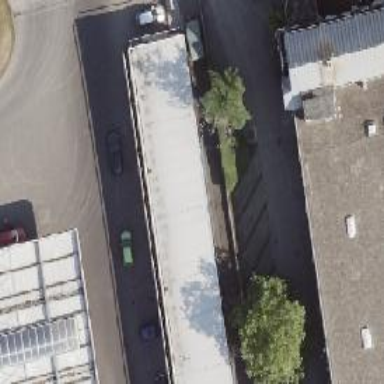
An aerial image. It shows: Car repair shop.